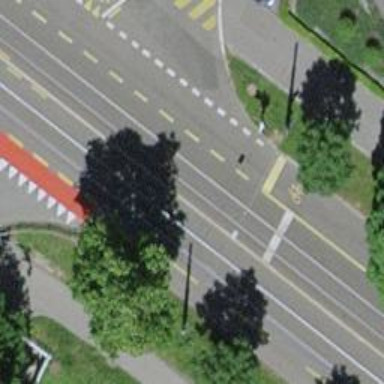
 with designated cycle lane on both sides."